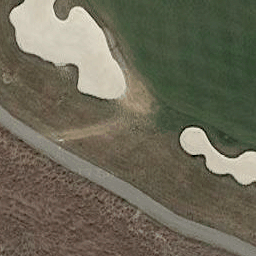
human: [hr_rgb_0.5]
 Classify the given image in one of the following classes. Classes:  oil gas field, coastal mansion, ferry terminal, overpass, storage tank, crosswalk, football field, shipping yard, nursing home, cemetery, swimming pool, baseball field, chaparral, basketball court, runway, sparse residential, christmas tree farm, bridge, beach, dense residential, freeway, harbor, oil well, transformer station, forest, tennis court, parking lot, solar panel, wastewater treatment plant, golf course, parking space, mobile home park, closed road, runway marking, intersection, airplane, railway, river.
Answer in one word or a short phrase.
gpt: golf course